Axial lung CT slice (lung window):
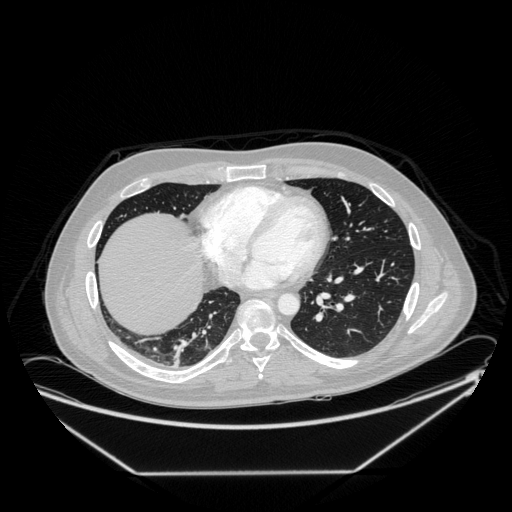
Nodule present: no